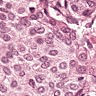
Metastatic tissue present: yes